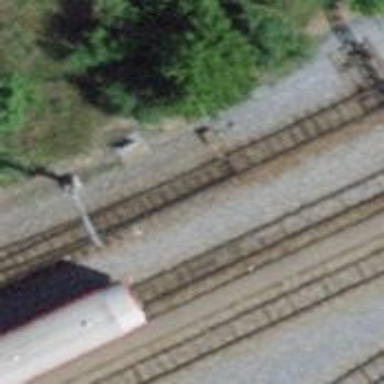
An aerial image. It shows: Railway switch.